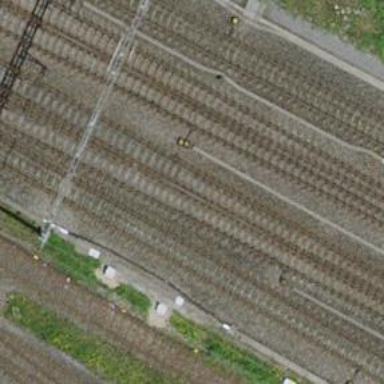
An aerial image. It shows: Single railway track with electrification through contact line.